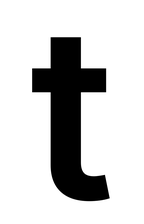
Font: Inter_SemiBold